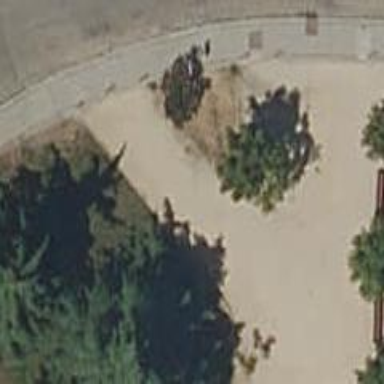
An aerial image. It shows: Footway covered with sand.